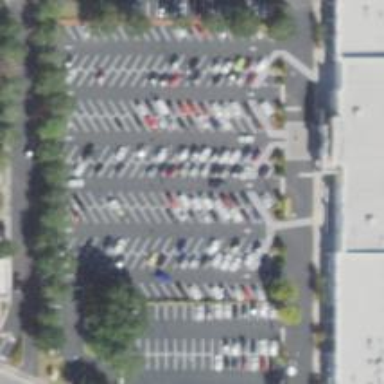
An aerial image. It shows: Parking space is available.